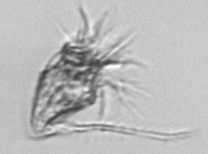
Label: Tontonia_appendiculariformis